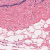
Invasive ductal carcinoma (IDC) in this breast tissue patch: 0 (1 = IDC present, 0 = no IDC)